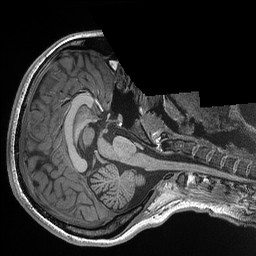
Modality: T1w
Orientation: axial
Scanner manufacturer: siemens
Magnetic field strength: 3 T
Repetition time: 2.3 s
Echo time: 0.00298 s